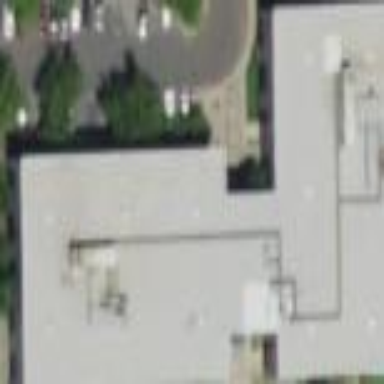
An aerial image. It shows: Office building.